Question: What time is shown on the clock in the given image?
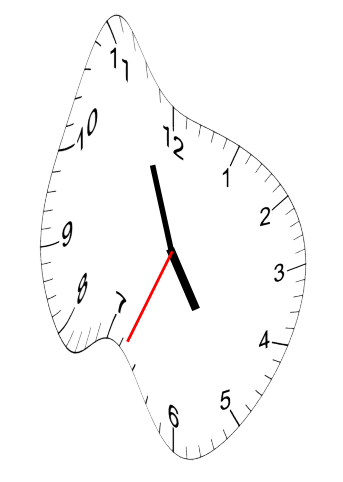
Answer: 04:56:34